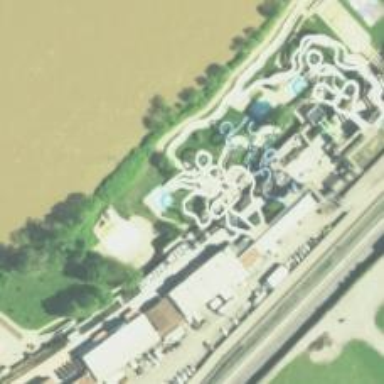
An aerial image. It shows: Canal with water slide attraction.